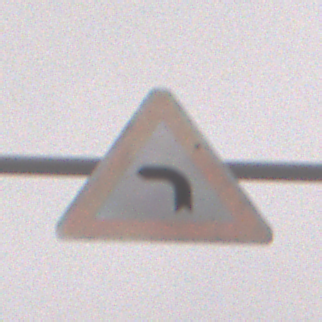
Verkehrszeichen: KurveLinks
Umgebung: Outdoor, Nature
Tageszeit: Midday
Wetter: Overcast
Licht: Natural
Jahreszeit: Winter
Kontrast: LowContrast